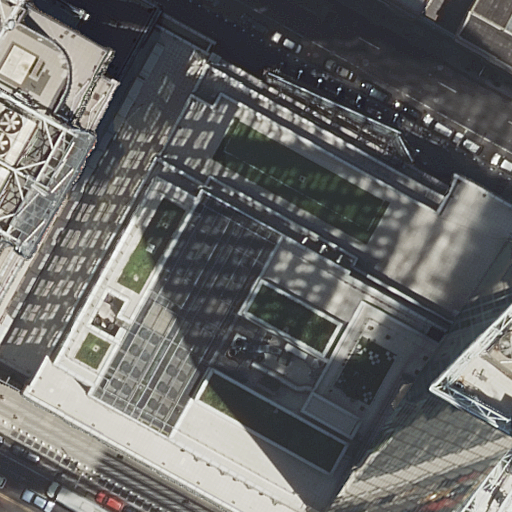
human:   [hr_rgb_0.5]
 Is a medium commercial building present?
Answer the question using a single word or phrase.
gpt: no

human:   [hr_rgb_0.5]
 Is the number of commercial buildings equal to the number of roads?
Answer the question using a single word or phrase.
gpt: no

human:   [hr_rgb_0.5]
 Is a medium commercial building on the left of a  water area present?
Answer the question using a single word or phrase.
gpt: no

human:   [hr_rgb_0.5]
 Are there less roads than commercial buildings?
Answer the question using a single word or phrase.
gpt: no

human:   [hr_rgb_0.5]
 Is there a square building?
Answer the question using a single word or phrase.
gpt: no

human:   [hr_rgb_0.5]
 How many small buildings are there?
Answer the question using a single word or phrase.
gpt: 1

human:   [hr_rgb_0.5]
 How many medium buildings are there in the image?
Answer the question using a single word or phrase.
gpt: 1

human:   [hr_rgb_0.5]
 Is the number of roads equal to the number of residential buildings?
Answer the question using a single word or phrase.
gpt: yes

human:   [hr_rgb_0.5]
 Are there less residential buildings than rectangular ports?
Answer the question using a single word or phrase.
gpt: no

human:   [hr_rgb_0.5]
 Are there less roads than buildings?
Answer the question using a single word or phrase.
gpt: yes

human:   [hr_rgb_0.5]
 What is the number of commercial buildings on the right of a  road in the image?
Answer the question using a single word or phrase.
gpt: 1

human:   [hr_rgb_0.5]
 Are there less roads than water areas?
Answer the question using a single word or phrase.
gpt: no

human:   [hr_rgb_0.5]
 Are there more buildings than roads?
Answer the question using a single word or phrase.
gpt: yes

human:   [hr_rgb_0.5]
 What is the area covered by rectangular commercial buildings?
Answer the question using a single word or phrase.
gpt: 2942m2

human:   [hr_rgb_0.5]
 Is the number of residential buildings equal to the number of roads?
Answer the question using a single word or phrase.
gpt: yes

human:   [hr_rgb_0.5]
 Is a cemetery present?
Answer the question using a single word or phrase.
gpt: no

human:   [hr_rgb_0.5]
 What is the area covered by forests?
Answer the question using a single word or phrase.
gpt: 0m2

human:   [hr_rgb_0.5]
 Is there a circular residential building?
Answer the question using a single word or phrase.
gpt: no

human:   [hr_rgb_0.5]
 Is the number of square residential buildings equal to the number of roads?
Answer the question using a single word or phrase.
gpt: no

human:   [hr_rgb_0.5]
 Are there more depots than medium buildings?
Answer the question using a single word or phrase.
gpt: no

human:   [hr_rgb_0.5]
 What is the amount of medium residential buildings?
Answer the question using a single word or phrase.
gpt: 1

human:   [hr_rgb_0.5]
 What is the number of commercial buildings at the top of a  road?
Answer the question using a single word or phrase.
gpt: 0

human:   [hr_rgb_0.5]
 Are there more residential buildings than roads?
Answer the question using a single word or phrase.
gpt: no

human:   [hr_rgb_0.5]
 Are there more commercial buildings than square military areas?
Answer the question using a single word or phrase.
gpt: yes

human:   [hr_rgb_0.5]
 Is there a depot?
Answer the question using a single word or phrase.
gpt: no

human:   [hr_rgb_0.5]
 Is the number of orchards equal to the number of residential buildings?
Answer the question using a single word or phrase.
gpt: no

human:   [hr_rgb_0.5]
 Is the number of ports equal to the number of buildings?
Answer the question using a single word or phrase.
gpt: no

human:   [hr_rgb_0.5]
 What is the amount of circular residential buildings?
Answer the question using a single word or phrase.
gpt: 0

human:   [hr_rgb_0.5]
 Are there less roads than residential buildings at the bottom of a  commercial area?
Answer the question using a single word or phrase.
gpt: no

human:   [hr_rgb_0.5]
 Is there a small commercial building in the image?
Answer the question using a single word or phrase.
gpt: no

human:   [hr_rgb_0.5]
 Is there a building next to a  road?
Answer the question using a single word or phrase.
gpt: yes

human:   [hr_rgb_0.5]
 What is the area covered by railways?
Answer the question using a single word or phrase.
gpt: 0m2

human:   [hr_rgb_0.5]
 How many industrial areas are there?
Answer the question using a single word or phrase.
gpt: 0

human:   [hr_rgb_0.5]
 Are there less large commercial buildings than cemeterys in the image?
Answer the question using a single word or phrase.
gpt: no

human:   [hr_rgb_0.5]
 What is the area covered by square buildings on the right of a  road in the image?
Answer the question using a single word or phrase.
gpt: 0m2

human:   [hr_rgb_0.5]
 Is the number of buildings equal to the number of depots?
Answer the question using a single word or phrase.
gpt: no